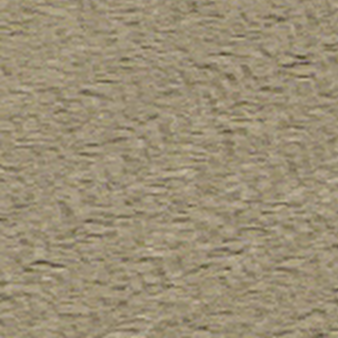
Label: other